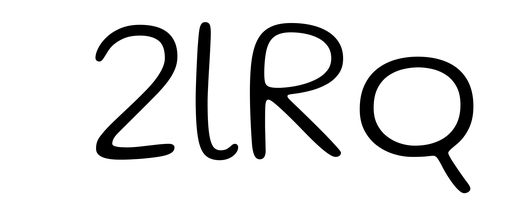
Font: Gluten_ExtraLight